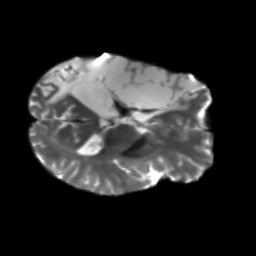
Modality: T2w
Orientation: axial
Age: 40
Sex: male
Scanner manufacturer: siemens
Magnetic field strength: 3 T
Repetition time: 5.25 s
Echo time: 0.08 s